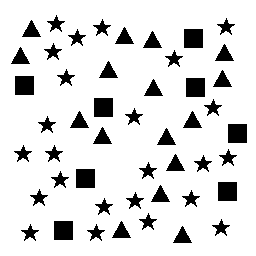
Squares: 8
Triangles: 16
Stars: 24
Total shapes: 48